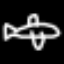
Label: airplane